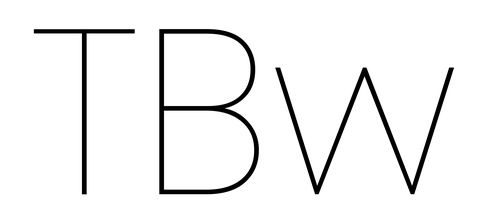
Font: Poppins-Thin